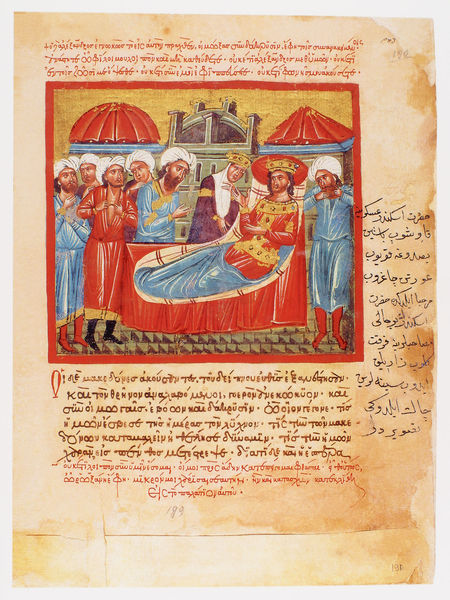
Titel: Der griechische Alexanderroman
Institution: Venedig, Hellenic Institute Codex Gr. 5
Schlagwörter: blau, kopf, mann, weiß, menschen, bunt, frau, kleider, männer, dach, gebäude, haus, rot, malerei, alt, bart, bärte, architektur, falten, rahmen, häuser, gewand, gold, adel, gewänder, krone, farbig, schrift, liegen, grafik, lila, kuppel, könig, bett, faltenwurf, schriftzeichen, krank, buch, moschee, orient, orientalisch, seite, illustration, text, buchseite, arabisch, sterben, totenbett, griechisch, mittelalter, königin, god, heilig, turban, miniatur, arabien, persien, krine, goldgrund, handschrift, turbane, sterbebett, buchmalerei, persisch, blaus, illumination, 189